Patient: sex M, age 65
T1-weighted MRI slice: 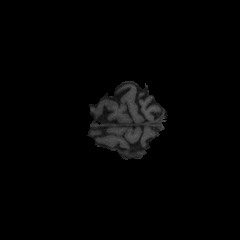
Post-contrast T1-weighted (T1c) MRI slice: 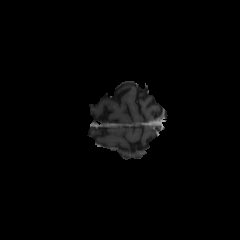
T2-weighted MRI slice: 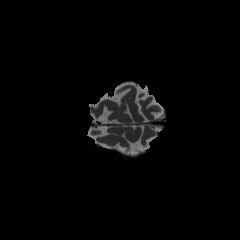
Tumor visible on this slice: no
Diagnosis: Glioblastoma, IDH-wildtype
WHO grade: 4